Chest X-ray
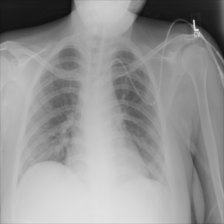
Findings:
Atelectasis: negative
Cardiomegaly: negative
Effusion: negative
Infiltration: negative
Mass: negative
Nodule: negative
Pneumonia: negative
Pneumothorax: negative
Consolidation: negative
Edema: negative
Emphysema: negative
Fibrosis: negative
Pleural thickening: negative
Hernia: negative